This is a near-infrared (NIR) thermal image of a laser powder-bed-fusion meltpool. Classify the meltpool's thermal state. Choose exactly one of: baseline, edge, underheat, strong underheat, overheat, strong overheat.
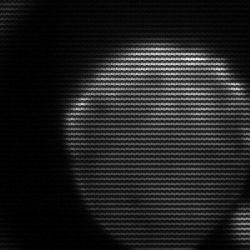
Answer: edge